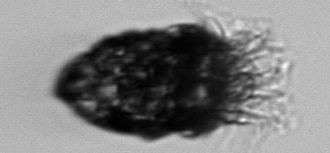
Label: Stenosemella_pacifica